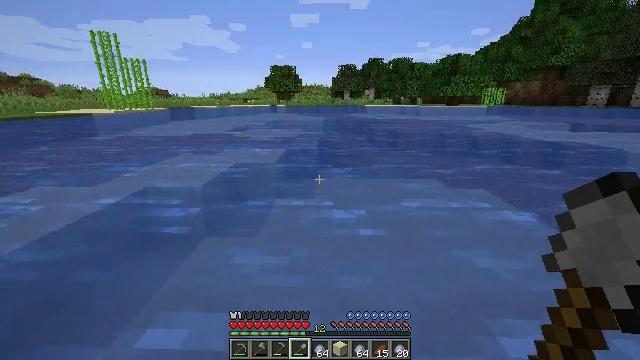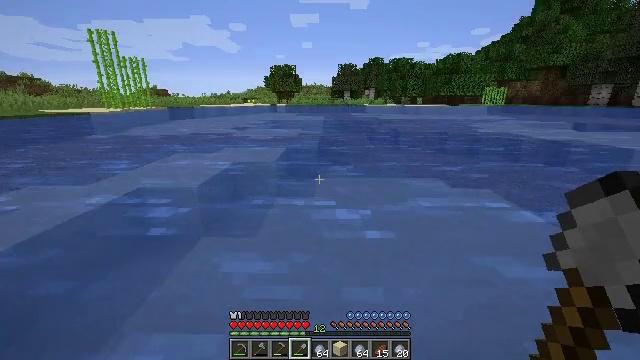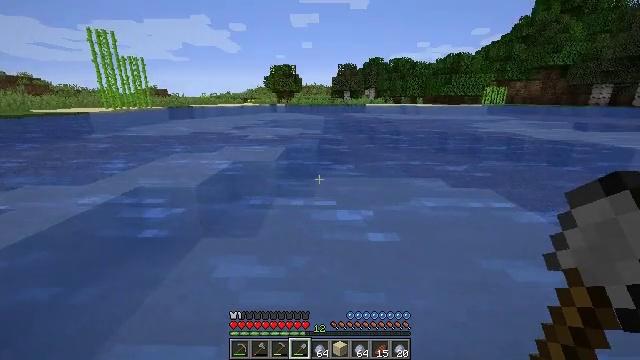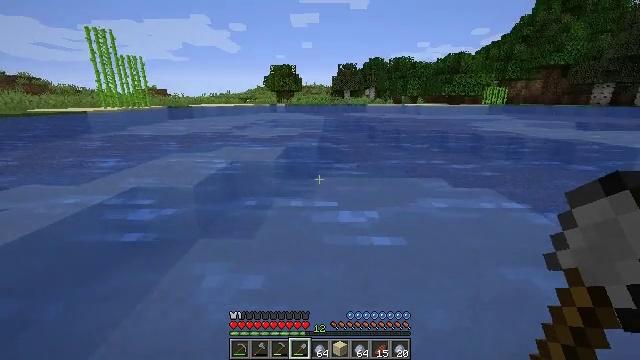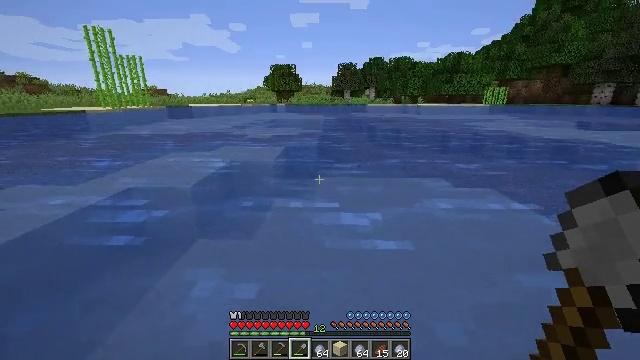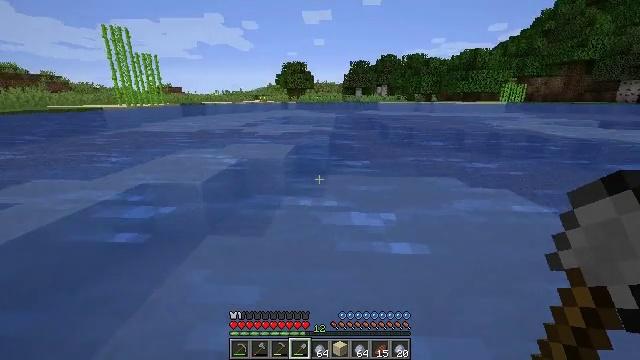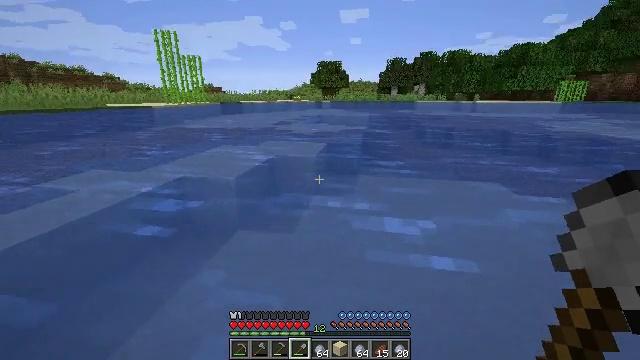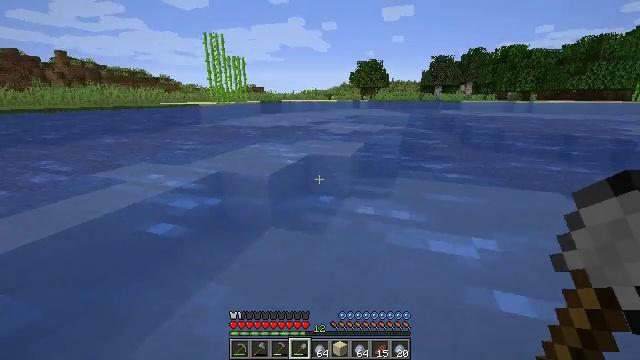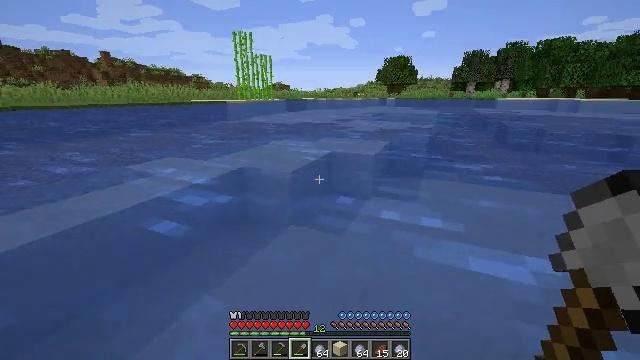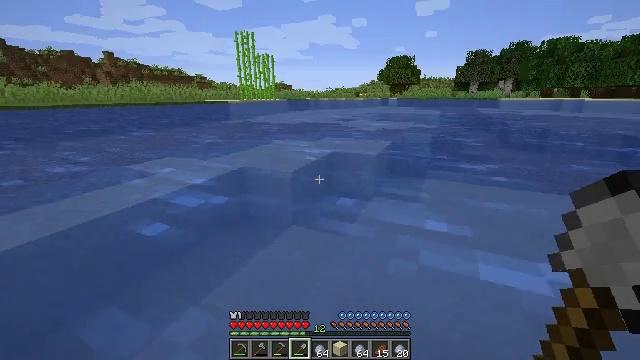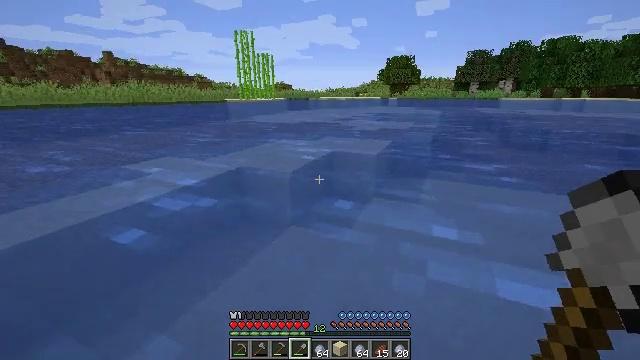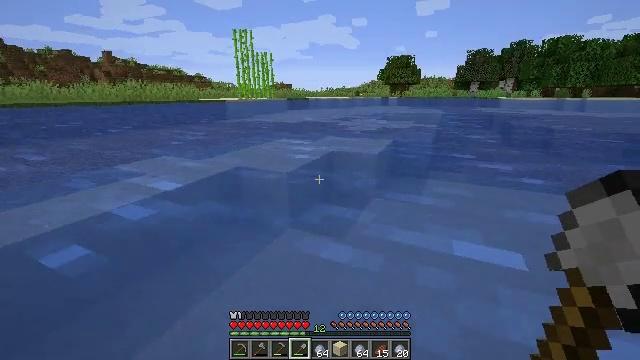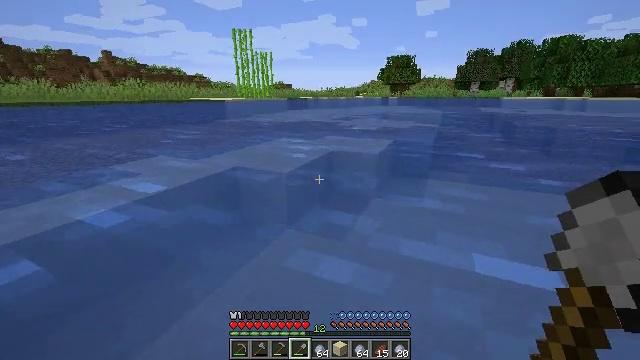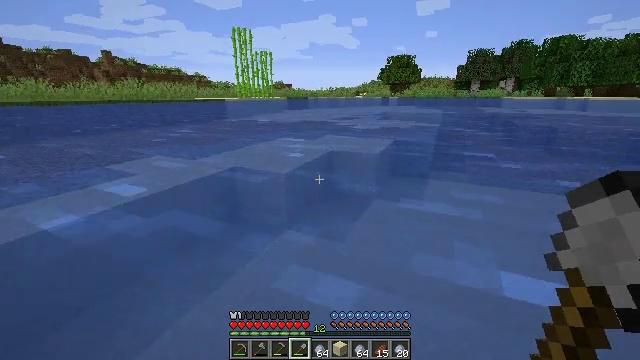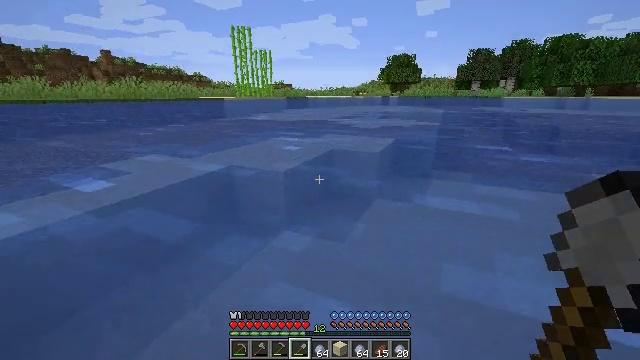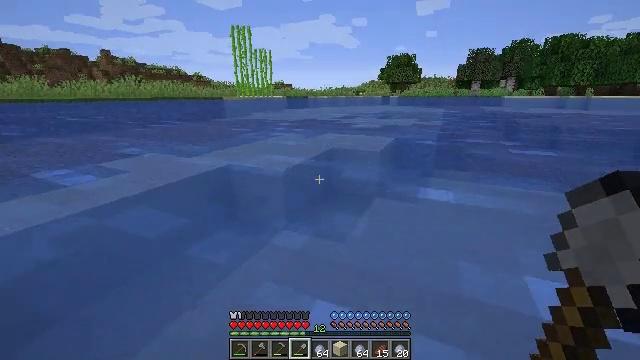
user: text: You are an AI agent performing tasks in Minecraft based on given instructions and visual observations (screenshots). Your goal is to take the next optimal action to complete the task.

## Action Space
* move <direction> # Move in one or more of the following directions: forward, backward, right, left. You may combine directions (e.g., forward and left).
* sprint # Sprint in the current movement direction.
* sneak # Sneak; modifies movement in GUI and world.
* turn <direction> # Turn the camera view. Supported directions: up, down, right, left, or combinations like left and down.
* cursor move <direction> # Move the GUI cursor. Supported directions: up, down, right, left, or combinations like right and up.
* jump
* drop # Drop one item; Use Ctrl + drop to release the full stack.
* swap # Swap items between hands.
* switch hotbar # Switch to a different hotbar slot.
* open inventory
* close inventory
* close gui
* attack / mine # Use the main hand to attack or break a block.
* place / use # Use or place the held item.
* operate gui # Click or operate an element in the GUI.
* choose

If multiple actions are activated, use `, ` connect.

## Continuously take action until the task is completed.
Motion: motion action
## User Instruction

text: Gather clay blocks.
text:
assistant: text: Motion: move forward, sprint
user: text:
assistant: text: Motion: move forward, sprint
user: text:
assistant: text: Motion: move forward
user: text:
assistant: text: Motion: move forward
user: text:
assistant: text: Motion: move forward, turn left
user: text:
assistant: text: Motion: move forward, turn left
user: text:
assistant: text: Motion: move forward, turn left
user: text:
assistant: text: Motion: move forward, turn left
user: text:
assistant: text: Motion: move forward
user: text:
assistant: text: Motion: move forward
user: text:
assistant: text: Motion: move forward
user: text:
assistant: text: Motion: move forward
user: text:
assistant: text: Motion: move forward
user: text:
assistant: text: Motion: move forward, sneak
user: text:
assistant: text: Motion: move forward, sneak
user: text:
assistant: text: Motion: move forward, sneak
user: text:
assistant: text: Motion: move forward, sneak
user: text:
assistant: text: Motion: move forward, sneak
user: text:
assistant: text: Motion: move forward
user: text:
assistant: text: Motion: move forward
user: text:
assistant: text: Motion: move forward, sprint
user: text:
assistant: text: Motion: move forward, sprint, turn right and up
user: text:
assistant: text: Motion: move forward, sprint, turn right and up, jump
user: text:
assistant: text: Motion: move forward, sprint, turn right and up, jump
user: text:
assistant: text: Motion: move forward, sprint, turn right and up, jump
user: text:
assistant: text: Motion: move forward, sprint, turn right and up, jump
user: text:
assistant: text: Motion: move forward, sprint, turn right, jump
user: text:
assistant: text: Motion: move forward, sprint, jump
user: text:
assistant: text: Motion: move forward, sprint, jump
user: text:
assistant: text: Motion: move forward, sprint